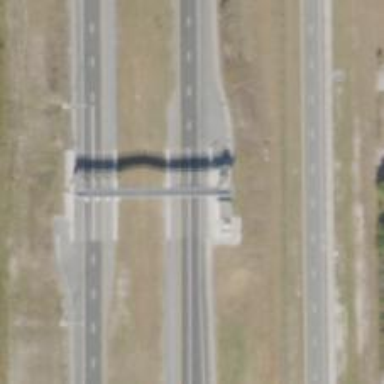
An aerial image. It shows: Toll gantry on the road.